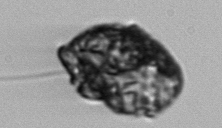
Label: Proterythropsis